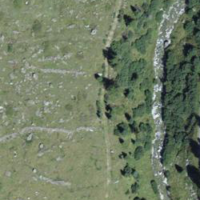
EUNIS habitat code: 26
Species observed at this site:
Alnus alnobetula